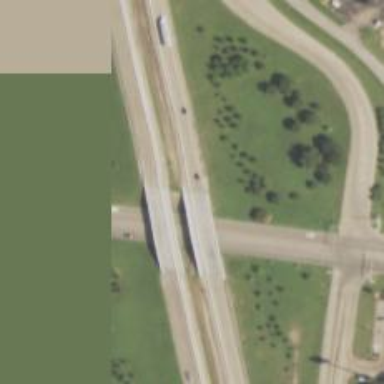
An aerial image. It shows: Motorway bridge.